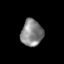
Tissue: skin
Cell type: Epithelial cells
Senescence score: 0.2862
Nuclear area (px): 569
Mean DAPI intensity: 134.178